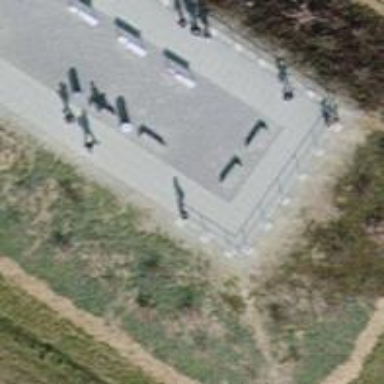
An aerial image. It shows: Concrete bench.